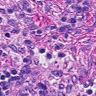
Metastatic tissue present: no